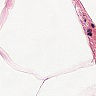
Metastatic tissue present: no